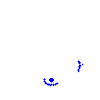
Particle: electron